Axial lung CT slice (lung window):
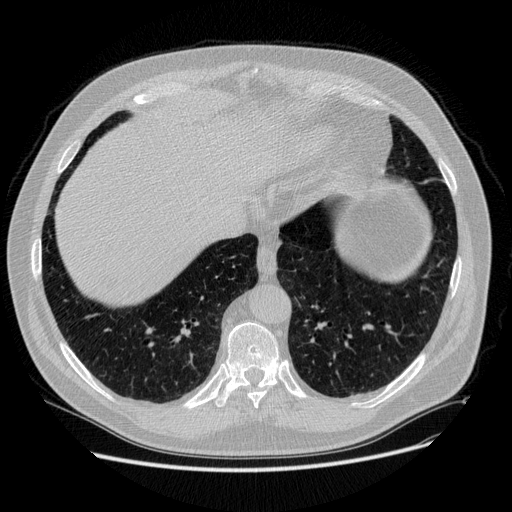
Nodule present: no